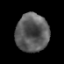
Tissue: prostate
Cell type: Epithelial cells
Senescence score: 0.3343
Nuclear area (px): 1228
Mean DAPI intensity: 91.062